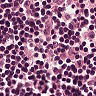
Metastatic tissue present: no